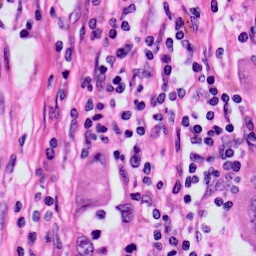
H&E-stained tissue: Skin